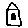
Label: house